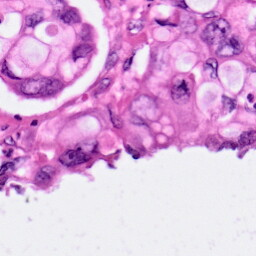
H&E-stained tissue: Pancreatic